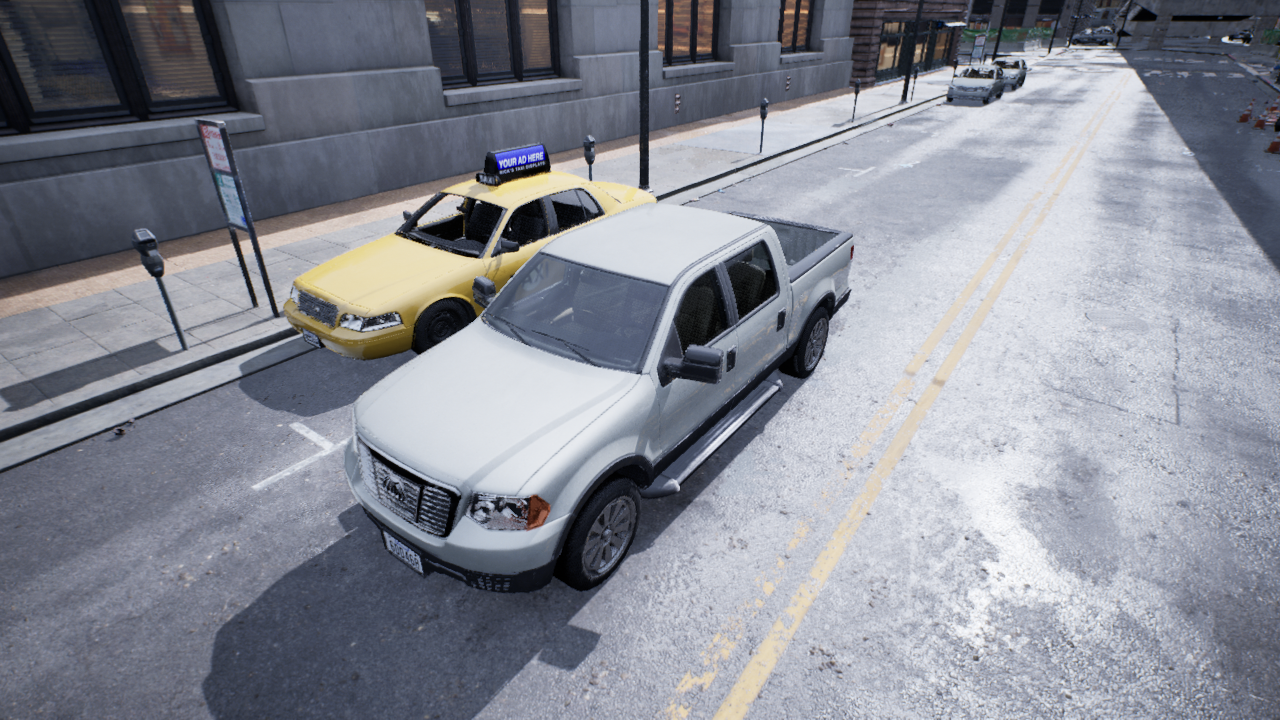
Venue: downtown
Lighting: overcast
Vehicle rig: pickup